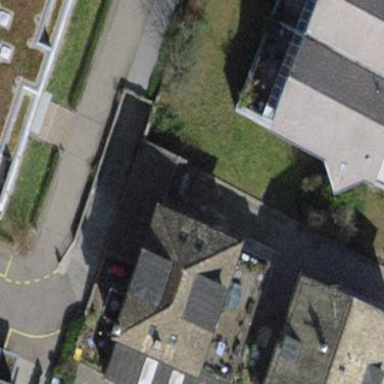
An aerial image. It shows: Building with hipped roof shape.